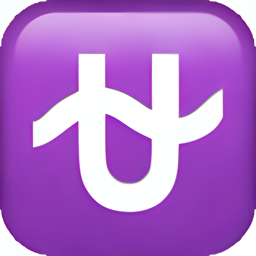
Name: ophiuchus
Emoji: ⛎
Group: Symbols
Sub-group: zodiac